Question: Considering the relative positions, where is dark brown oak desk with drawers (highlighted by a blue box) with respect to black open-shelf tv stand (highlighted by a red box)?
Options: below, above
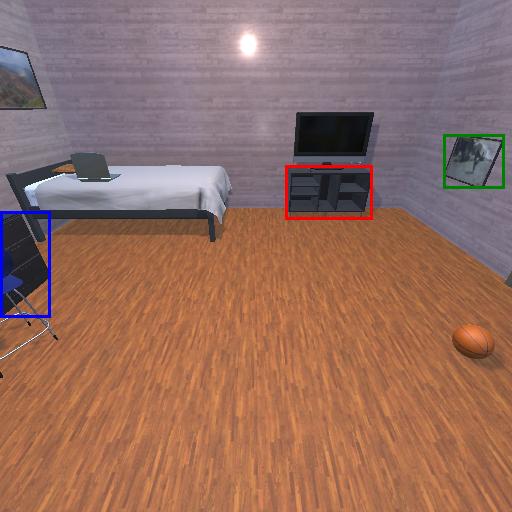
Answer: below